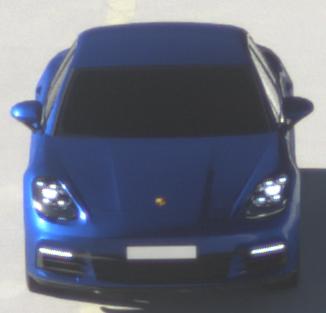
Make: Porsche
Model: Panamera
Detailed model: Panamera (971)
Model produced from: 2016/11
Model produced until: 2018/08
Doors: 5
Color: blue
Road condition: dry road
Daytime: morning or afternoon
Contrast: high contrast